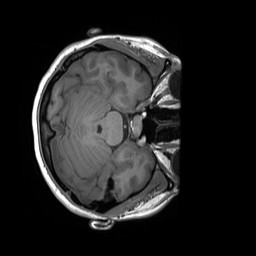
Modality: T1w
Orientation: axial
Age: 21
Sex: female
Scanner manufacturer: siemens
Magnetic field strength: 3 T
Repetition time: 1.8 s
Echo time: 0.00232 s